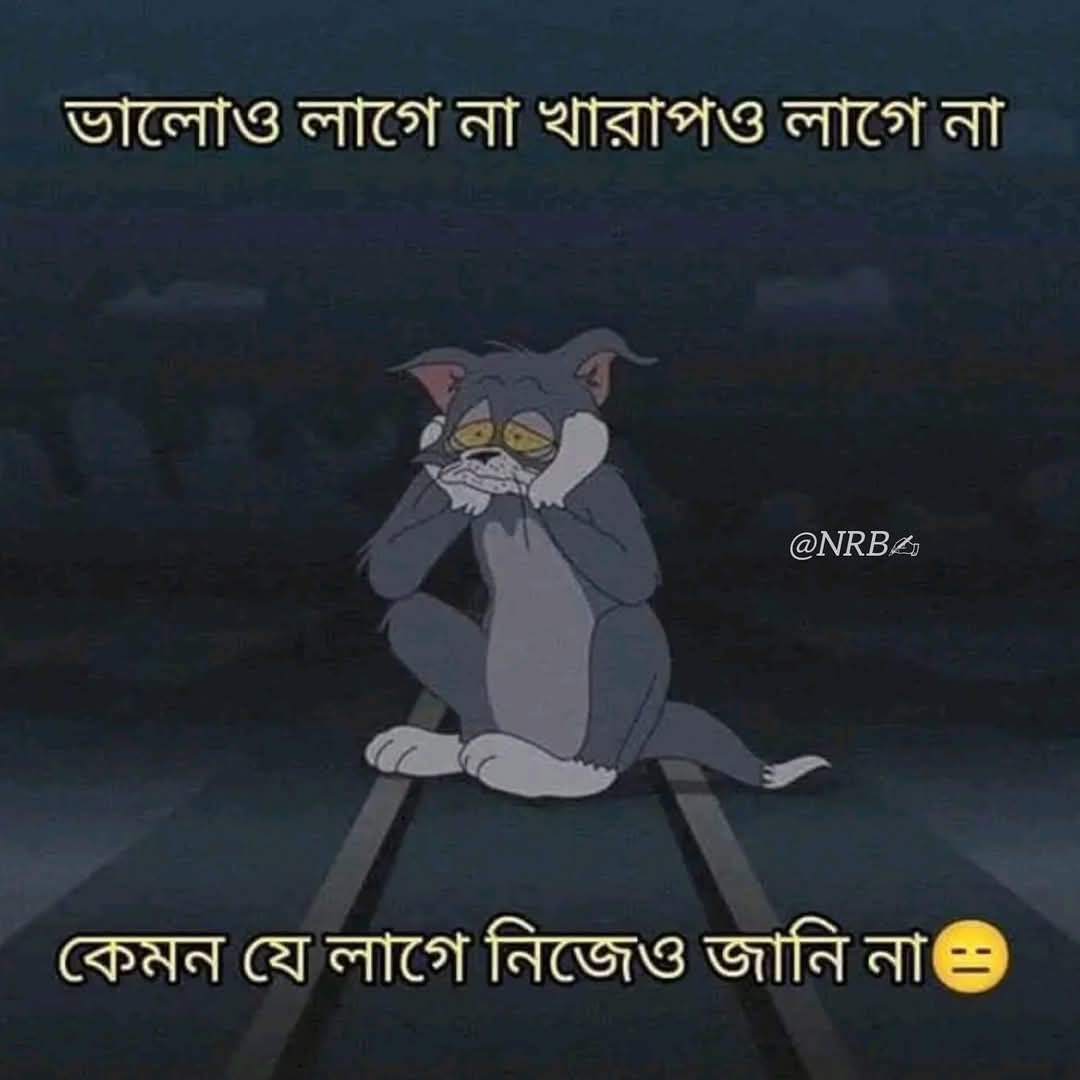
Text: ভালোও লাগে না খারাপও লাগে না
কেমন যে লাগে নিজেও জানি না
Label: Non Hate